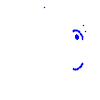
Particle: pion